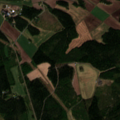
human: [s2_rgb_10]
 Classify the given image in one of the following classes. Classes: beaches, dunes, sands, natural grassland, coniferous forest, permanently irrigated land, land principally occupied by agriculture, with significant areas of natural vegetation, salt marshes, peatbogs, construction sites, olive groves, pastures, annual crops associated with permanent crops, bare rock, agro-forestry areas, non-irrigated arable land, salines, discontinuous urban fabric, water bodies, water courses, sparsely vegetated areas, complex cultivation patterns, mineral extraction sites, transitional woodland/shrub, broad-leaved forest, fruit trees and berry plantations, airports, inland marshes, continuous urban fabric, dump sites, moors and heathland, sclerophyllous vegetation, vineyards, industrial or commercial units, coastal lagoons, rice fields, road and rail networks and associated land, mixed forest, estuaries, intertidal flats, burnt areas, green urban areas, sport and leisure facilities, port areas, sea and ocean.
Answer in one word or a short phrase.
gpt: land principally occupied by agriculture, with significant areas of natural vegetation, coniferous forest, mixed forest, transitional woodland/shrub